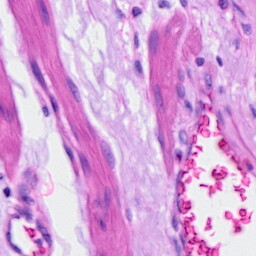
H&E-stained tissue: Ovarian